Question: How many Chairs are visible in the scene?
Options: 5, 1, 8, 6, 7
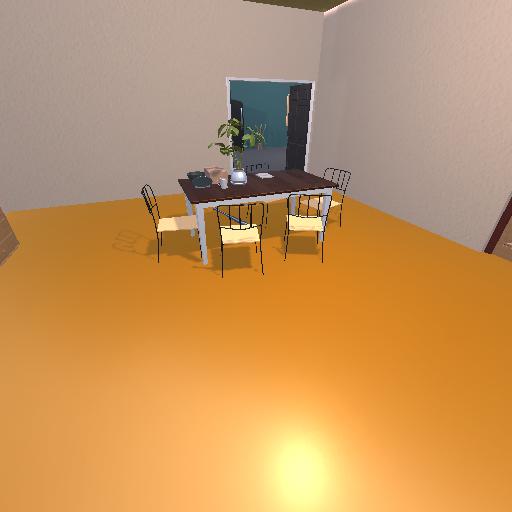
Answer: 5